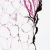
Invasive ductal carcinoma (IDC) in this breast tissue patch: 0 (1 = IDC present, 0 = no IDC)